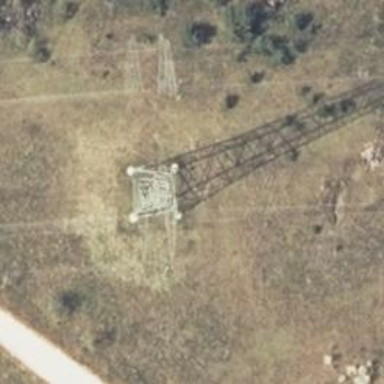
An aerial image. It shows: Power line is depicted.